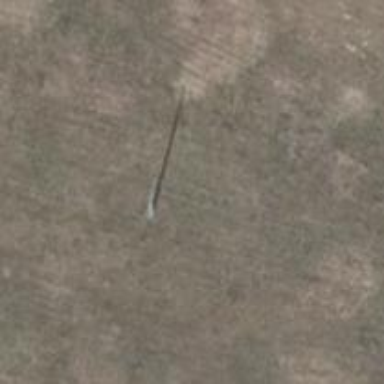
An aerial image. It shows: Power pole.